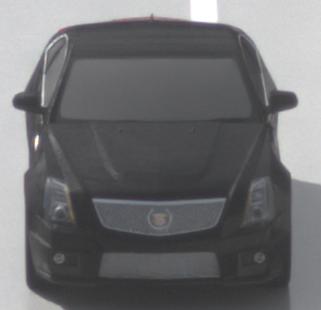
Make: Cadillac
Model: CTS-V
Detailed model: CTS-V (II) Limousine
Model produced from: 2008/11
Model produced until: 2010/12
Doors: 4
Color: black
Road condition: wet road
Daytime: morning or afternoon
Contrast: low contrast